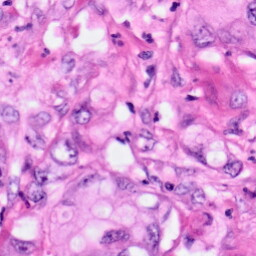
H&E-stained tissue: Pancreatic